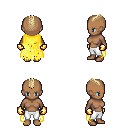
a pixel art fantasy rpg character, female body template, human, dark skin, yellow tattered cape, white pants, white blonde short mohawk hairstyle, gold gloves, four views (front, back, left, right), 2x2 character sprite sheet, small pixel art, hard edges, no anti-aliasing